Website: apple
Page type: account-selection
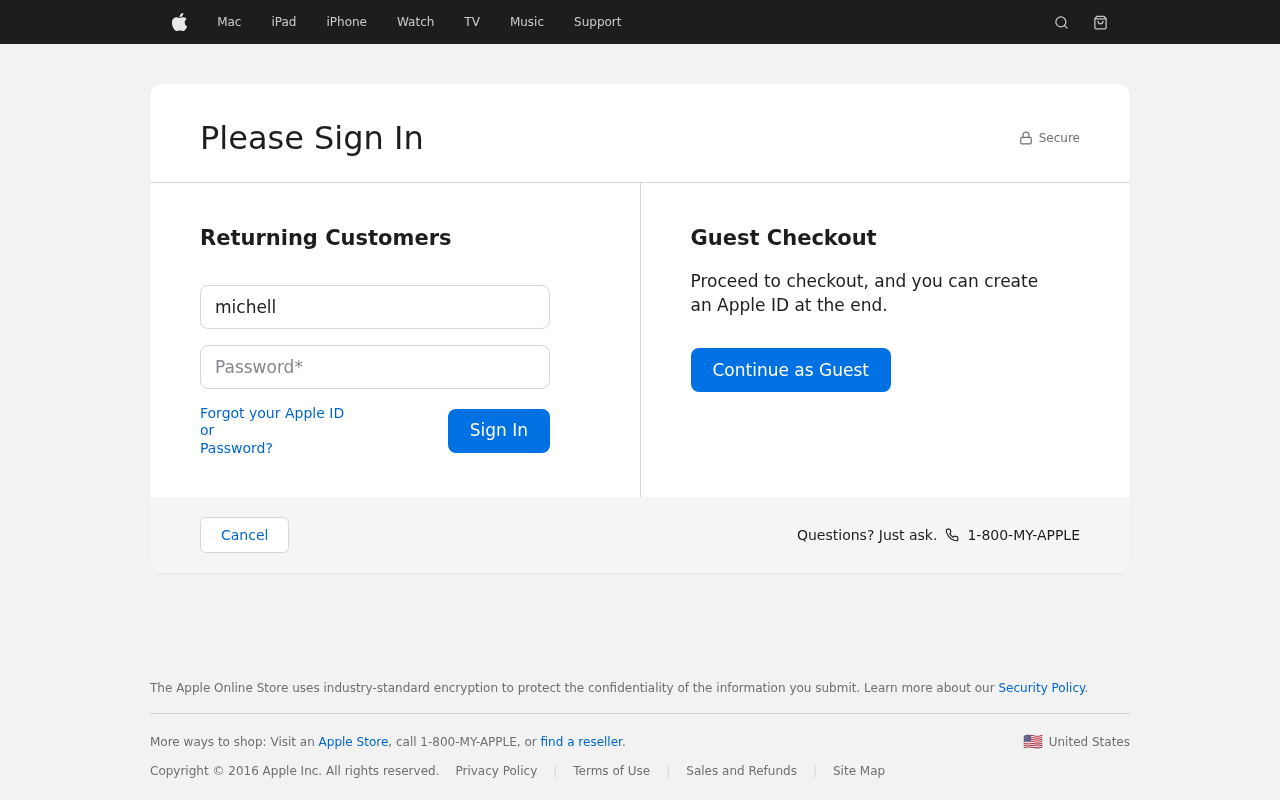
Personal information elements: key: PII_LOGIN_USERNAME
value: michelle.moody